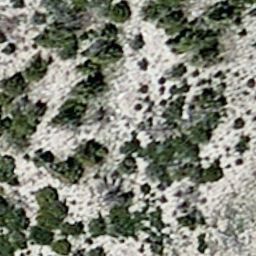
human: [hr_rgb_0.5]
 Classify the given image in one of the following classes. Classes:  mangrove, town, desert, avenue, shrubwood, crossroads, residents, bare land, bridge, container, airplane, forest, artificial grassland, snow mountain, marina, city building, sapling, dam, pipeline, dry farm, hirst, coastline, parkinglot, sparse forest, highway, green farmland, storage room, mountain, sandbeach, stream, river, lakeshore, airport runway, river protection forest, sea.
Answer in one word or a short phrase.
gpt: sparse forest